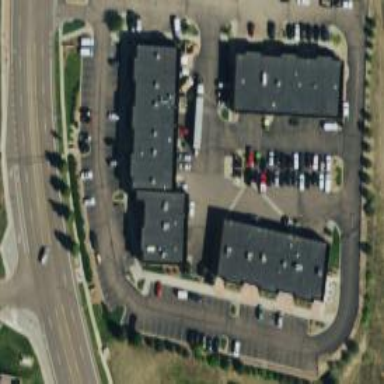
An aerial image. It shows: Veterinary facility.